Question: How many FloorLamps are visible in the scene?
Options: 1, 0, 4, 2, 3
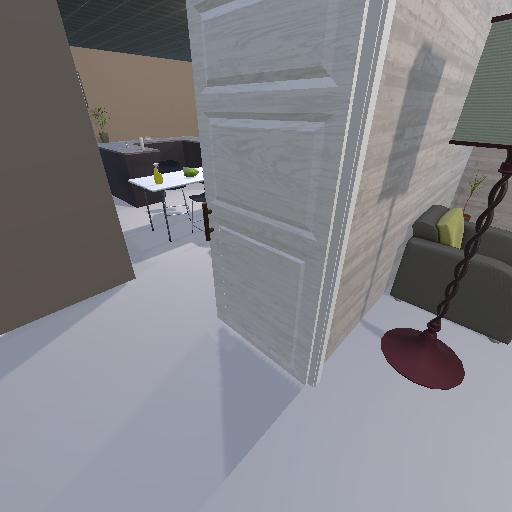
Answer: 1